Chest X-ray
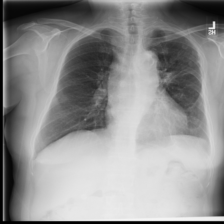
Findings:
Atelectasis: negative
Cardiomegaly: negative
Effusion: negative
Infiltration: negative
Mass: negative
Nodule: positive
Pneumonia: negative
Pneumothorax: negative
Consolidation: negative
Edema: negative
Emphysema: negative
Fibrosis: negative
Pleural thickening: positive
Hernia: negative